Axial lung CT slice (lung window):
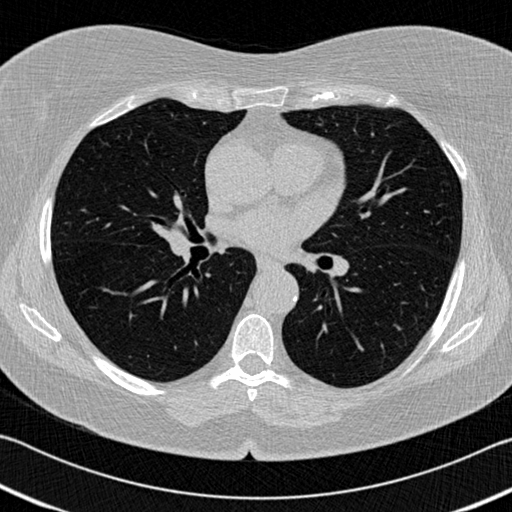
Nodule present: no